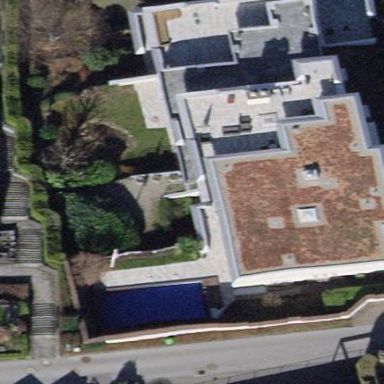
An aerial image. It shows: Residential building.